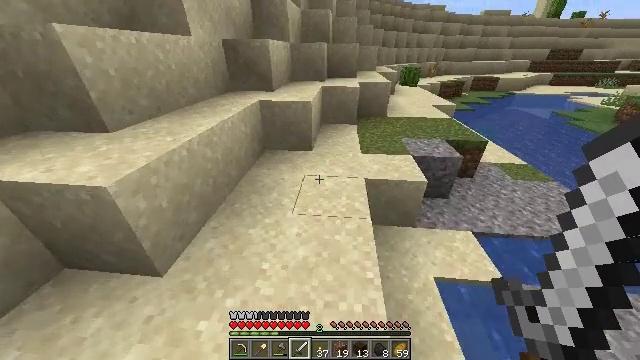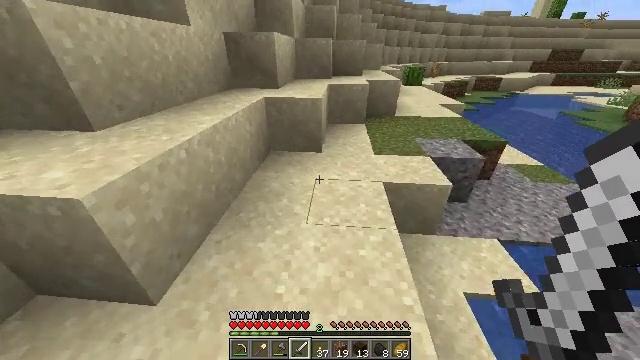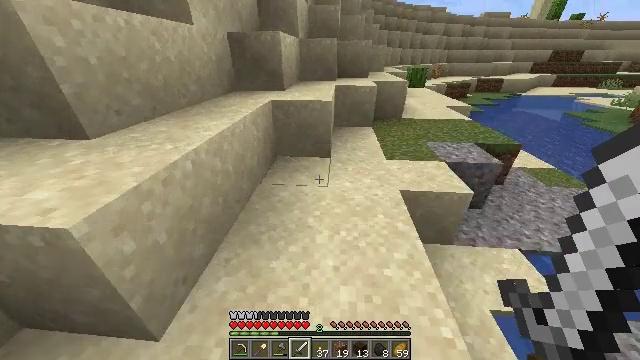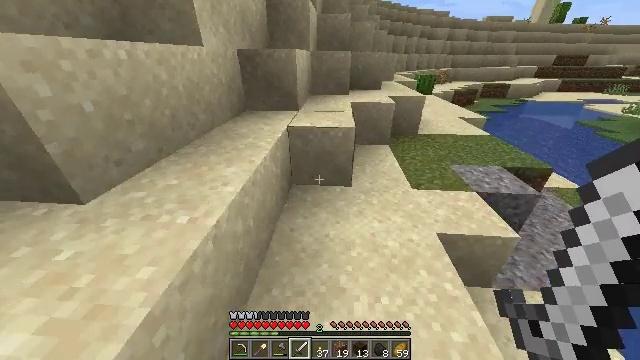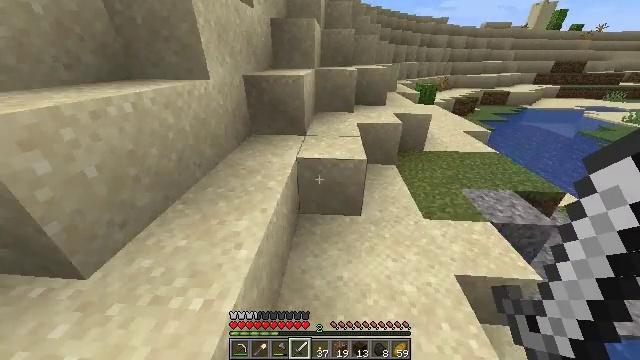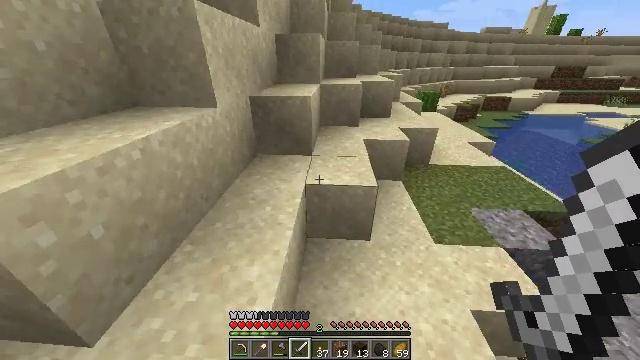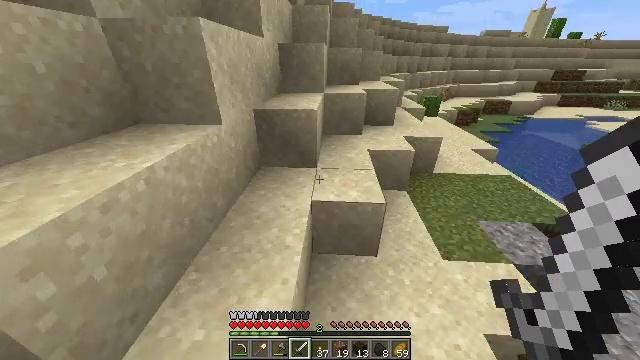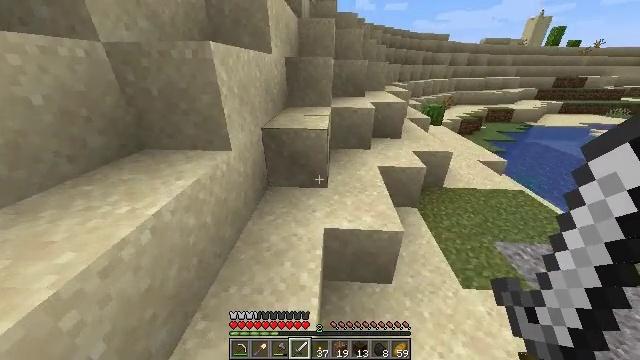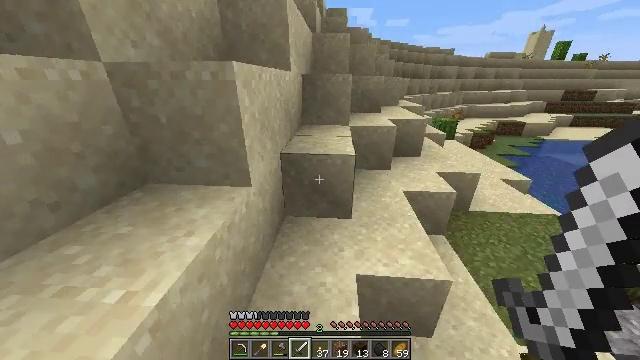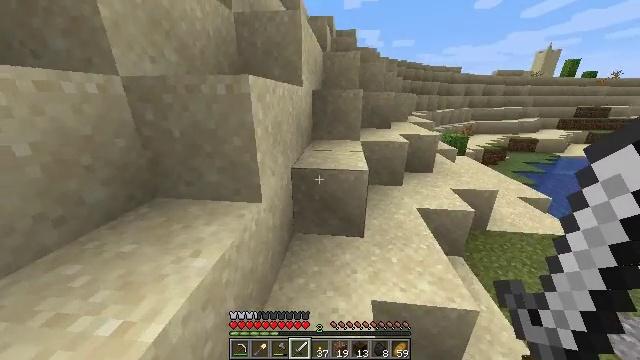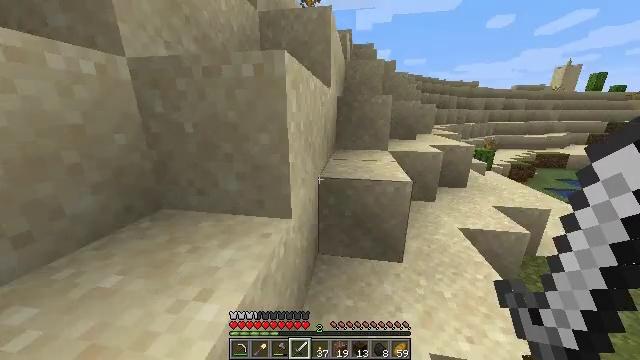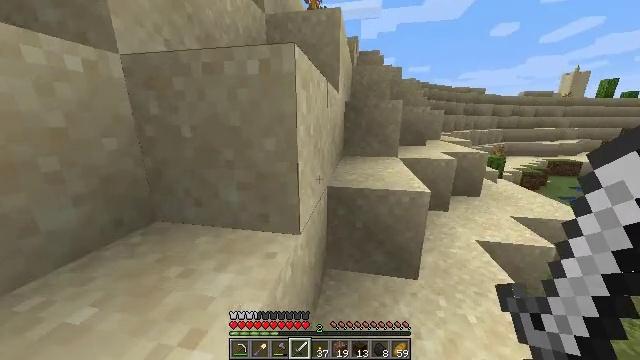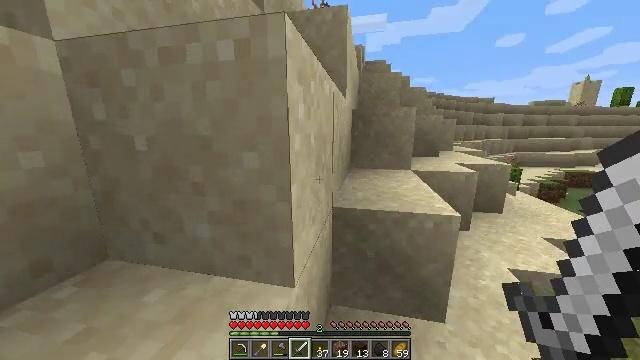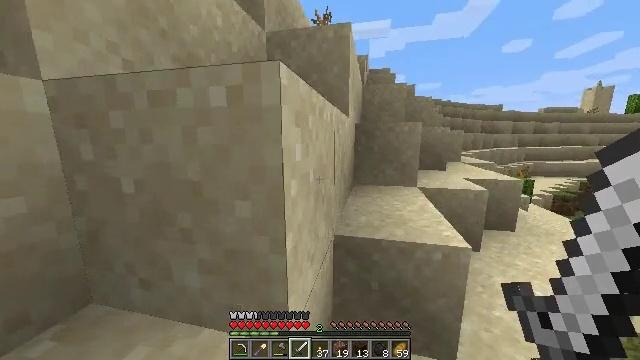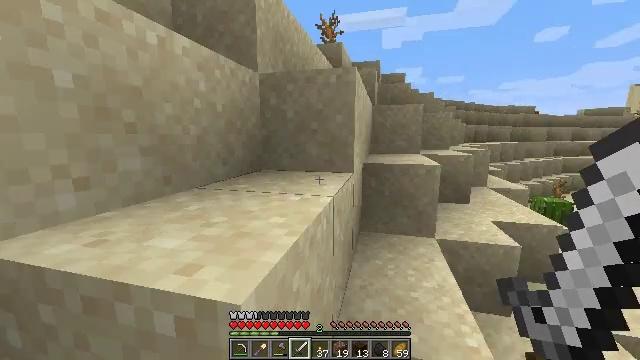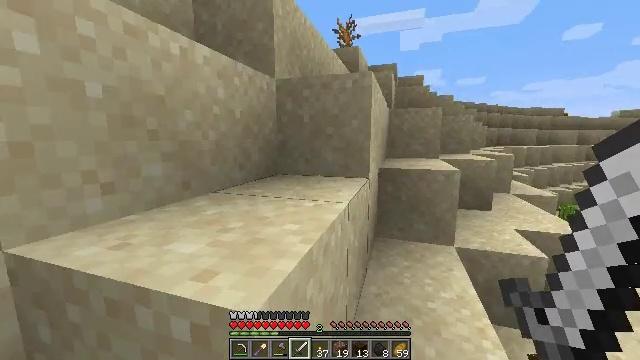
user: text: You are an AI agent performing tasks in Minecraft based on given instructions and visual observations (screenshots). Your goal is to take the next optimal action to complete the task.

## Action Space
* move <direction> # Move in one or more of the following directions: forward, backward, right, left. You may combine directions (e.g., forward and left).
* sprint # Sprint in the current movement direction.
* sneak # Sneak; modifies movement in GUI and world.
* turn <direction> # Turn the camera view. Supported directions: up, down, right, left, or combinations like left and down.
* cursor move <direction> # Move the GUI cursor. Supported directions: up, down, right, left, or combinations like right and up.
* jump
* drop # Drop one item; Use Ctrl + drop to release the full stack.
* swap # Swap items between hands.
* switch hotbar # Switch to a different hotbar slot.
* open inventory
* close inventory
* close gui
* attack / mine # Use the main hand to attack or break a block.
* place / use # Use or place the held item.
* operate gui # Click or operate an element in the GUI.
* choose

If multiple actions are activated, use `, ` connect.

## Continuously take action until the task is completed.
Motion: motion action
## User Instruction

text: Gather hay blocks from the farm.
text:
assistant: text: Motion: move forward and move left, sprint, jump
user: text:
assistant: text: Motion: move forward and move left, sprint, jump
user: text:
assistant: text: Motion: move forward and move left, sprint, jump
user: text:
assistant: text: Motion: move forward and move left, sprint, jump
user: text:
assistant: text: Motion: move forward and move left, sprint, jump
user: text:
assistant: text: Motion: move forward and move left, sprint, jump
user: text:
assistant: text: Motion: move forward and move left, sprint, turn up, jump
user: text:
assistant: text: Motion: move forward and move left, sprint, turn up, jump
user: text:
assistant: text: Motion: move forward and move left, sprint, turn left and up, jump
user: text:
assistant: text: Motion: move forward and move left, sprint, turn left and up, jump
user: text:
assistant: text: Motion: move forward and move left, sprint, turn left and up, jump
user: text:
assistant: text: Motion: move forward and move left, sprint, turn left and up, jump
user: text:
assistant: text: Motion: move forward and move left, sprint, turn up, jump
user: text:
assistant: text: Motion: move forward and move left, sprint, turn left, jump
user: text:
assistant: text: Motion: move forward and move left, sprint, turn left, jump
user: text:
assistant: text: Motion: move forward and move left, sprint, turn left, jump
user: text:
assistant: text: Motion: move forward and move left, sprint, turn left and down, jump
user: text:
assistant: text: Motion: move forward and move left, sprint, turn left, jump
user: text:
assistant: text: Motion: move forward and move left, sprint, turn right, jump
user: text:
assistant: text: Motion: move forward and move left, sprint, turn right and up, jump
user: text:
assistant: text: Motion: move forward and move left, sprint, turn right, jump
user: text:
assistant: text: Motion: move forward and move left, sprint, turn right, jump
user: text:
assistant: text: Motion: move forward and move left, sprint, jump
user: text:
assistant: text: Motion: move forward and move left, sprint, jump
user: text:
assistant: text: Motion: move forward and move left, sprint, jump
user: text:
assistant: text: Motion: move forward and move left, sprint, jump
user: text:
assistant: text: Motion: move forward and move left, sprint, jump
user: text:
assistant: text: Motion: move forward and move left, sprint, jump
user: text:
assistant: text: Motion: move forward and move left, sprint, jump
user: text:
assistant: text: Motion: move forward, sprint, jump